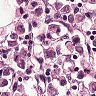
Metastatic tissue present: yes